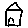
Label: house